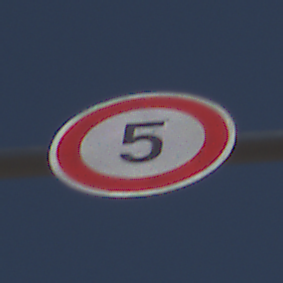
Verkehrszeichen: Geschwindigkeit5
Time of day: Midday
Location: Outdoor (RoadRail)
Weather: Clear
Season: Summer
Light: Natural